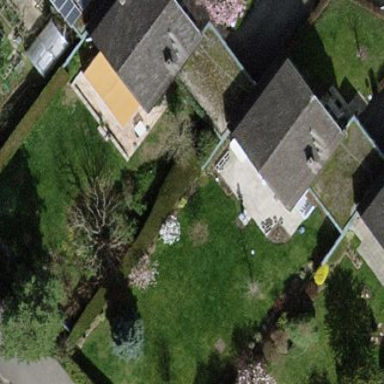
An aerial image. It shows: Garden enclosed by fence.